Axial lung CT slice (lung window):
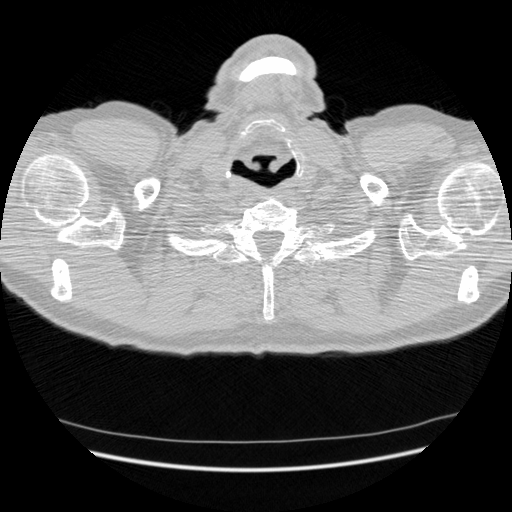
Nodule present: no